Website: apple
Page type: customer-info-address
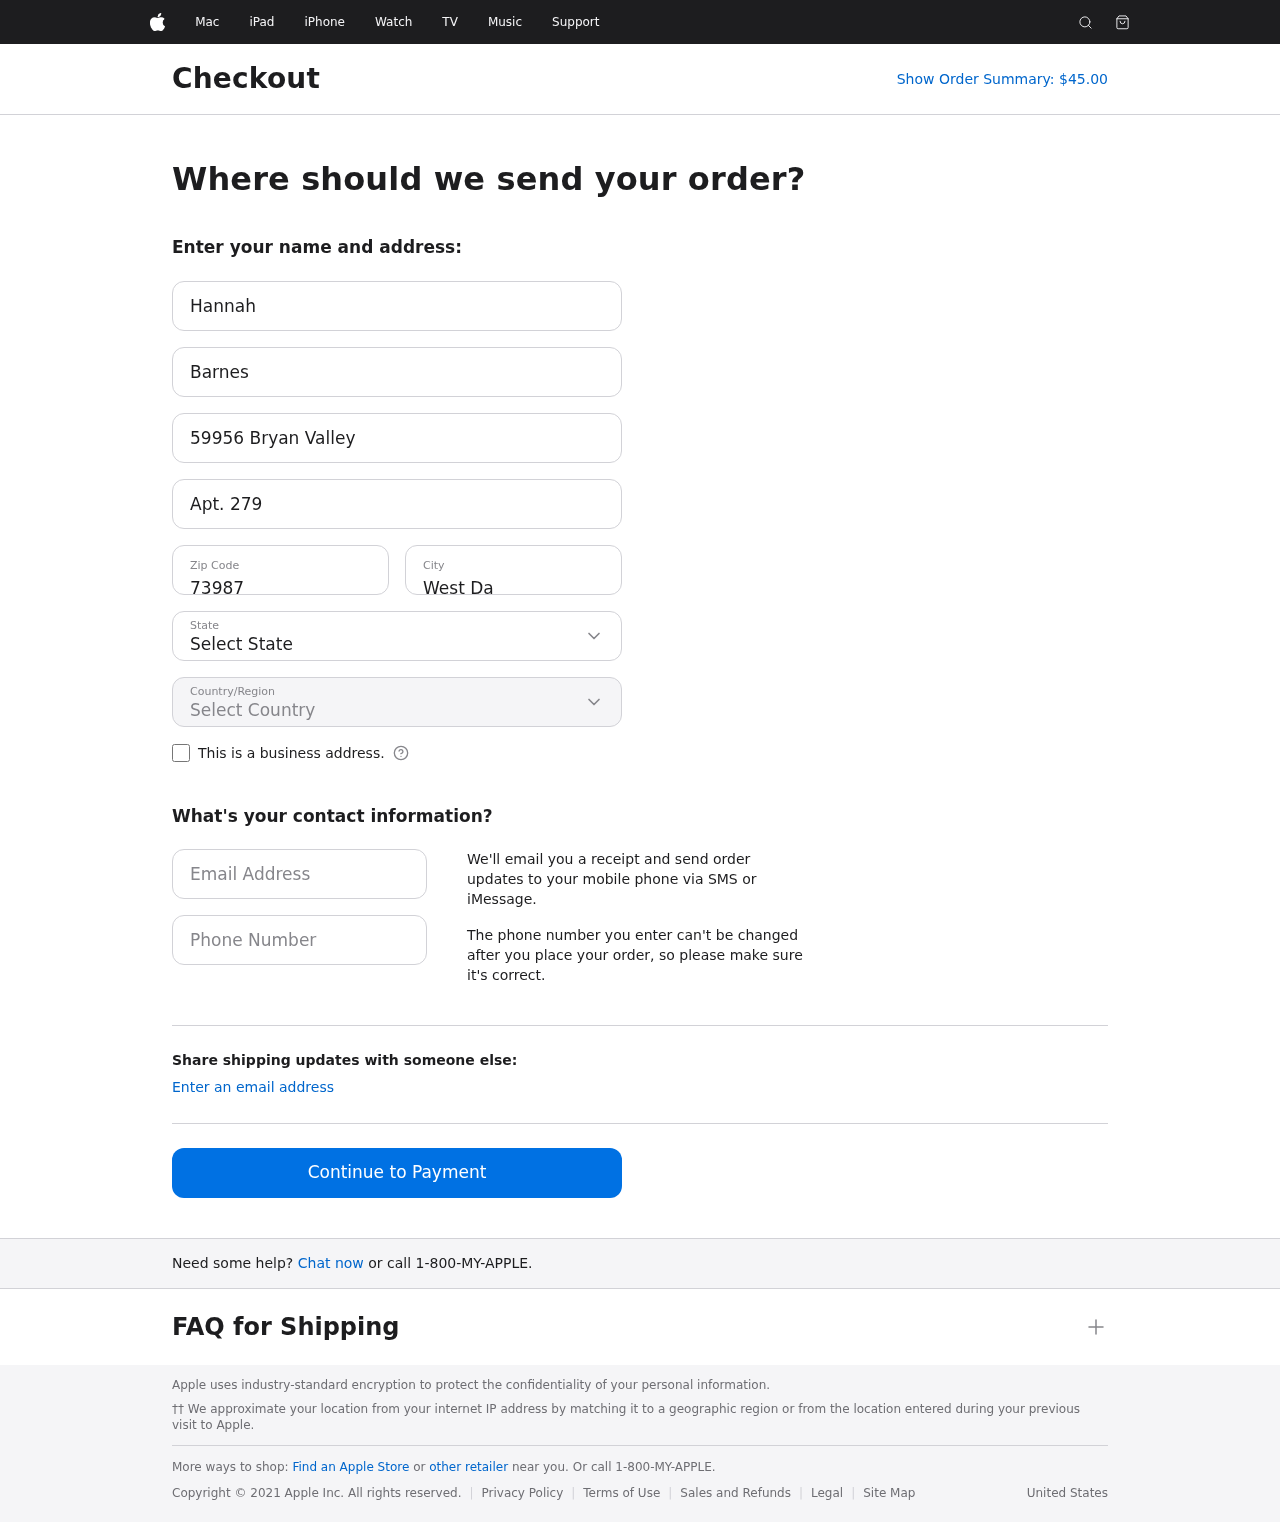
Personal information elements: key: PII_CITY
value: West Dakota
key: PII_COUNTRY
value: United States
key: PII_EMAIL
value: hannahbarnes@gmail.com
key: PII_FIRSTNAME
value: Hannah
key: PII_LASTNAME
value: Barnes
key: PII_PHONE
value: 7778111488
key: PII_POSTCODE
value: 73987
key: PII_STATE
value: Kentucky
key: PII_STREET
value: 59956 Bryan Valley
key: PII_STREET2
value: Apt. 279
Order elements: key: ORDER_TOTAL
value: Show Order Summary: $45.00